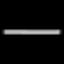
Label: line